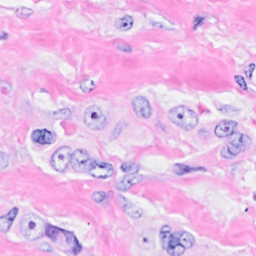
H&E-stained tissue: Breast